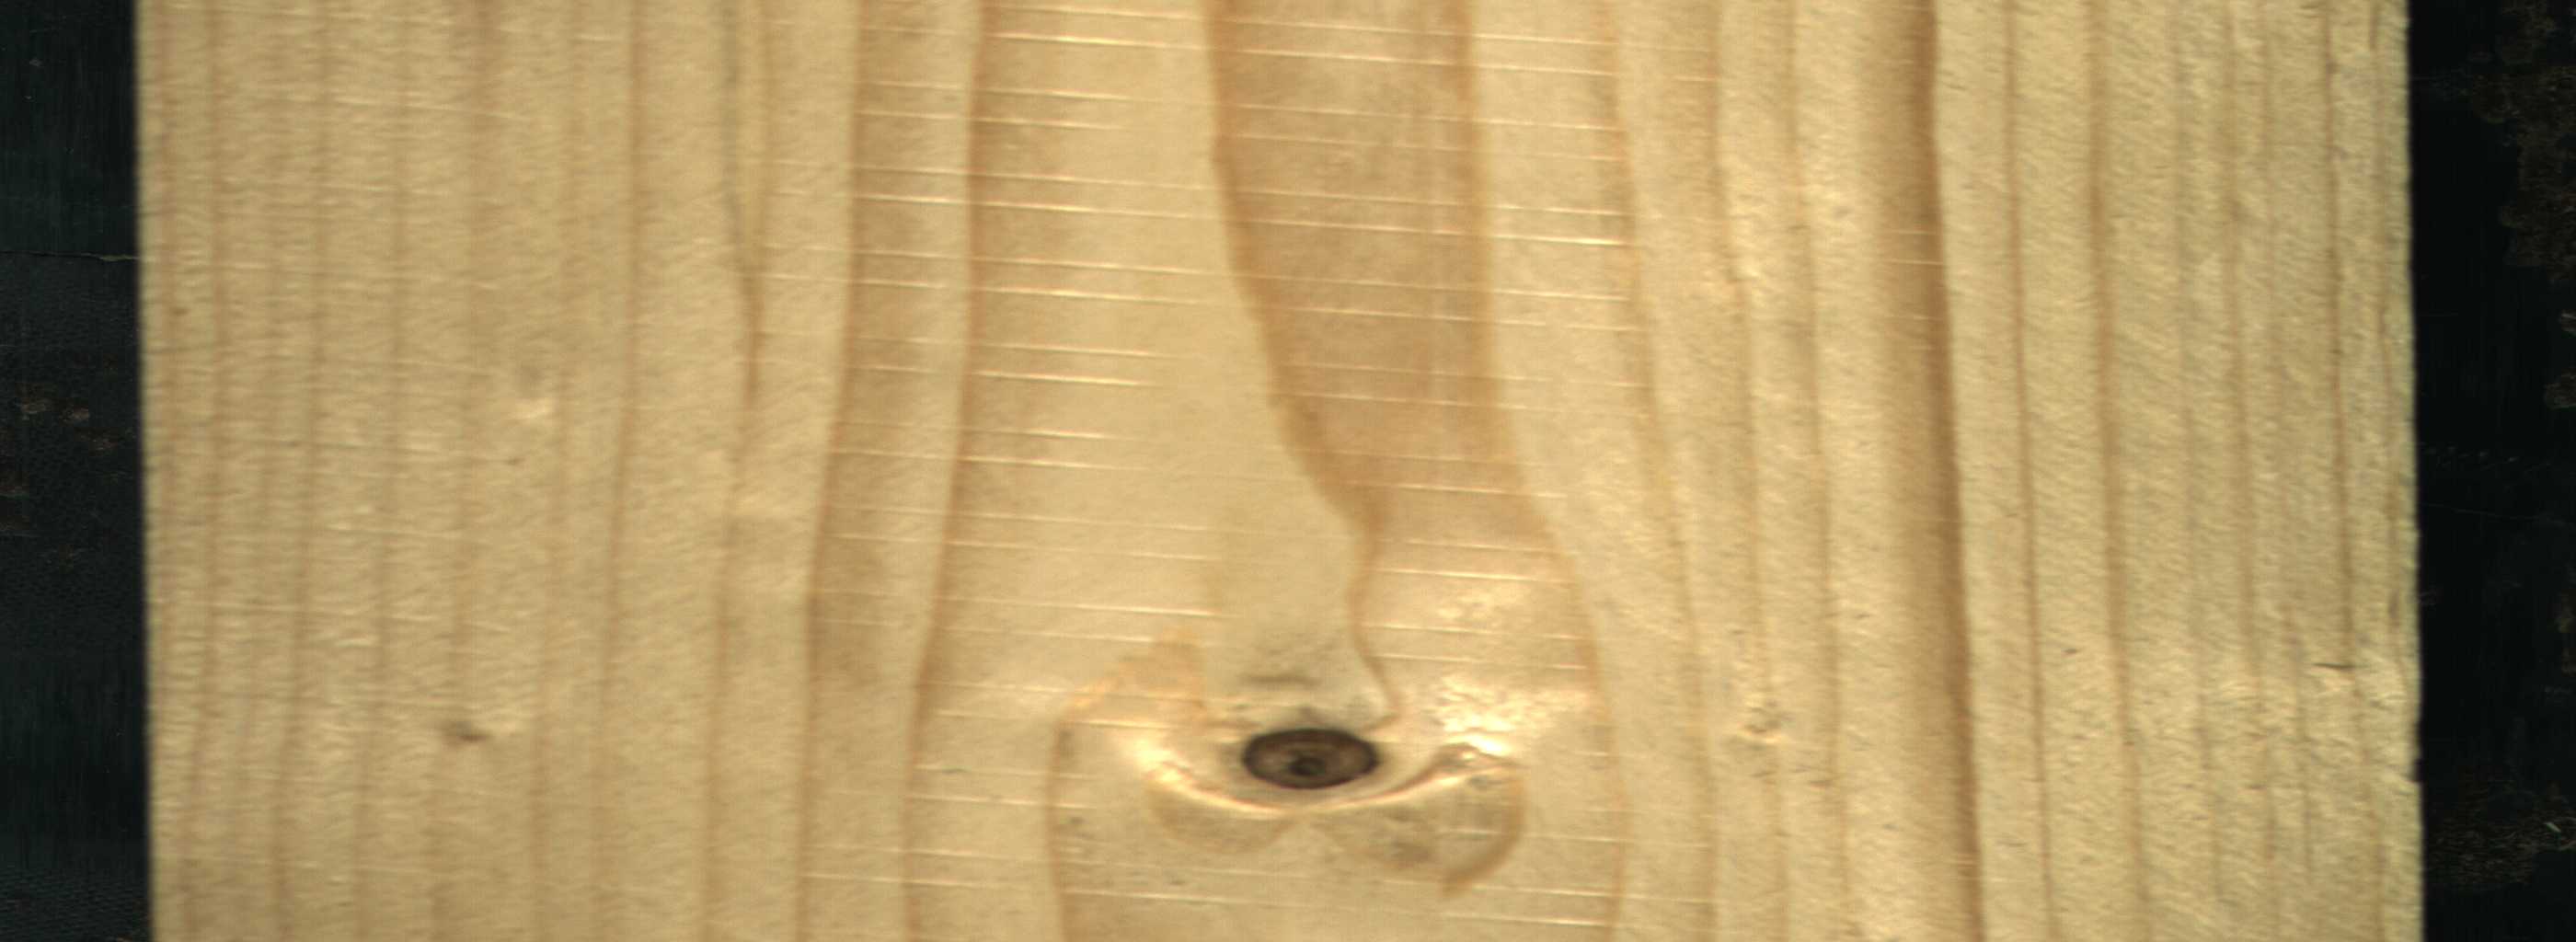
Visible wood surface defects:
Dead_Knot